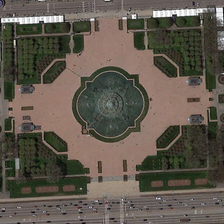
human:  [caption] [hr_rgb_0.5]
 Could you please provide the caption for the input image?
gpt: a square with many green trees in four corners is between two parallel roads .

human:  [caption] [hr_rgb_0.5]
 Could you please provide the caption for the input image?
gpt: a square with many green trees in four corners is between two parallel roads .

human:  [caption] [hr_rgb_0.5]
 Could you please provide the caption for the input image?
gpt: a square with many green trees in four corners is between two parallel roads .

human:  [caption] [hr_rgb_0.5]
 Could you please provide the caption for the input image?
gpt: a square with many green trees in four corners is between two parallel roads .

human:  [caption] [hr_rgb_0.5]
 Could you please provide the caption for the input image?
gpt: a square with many green trees in four corners is between two parallel roads .